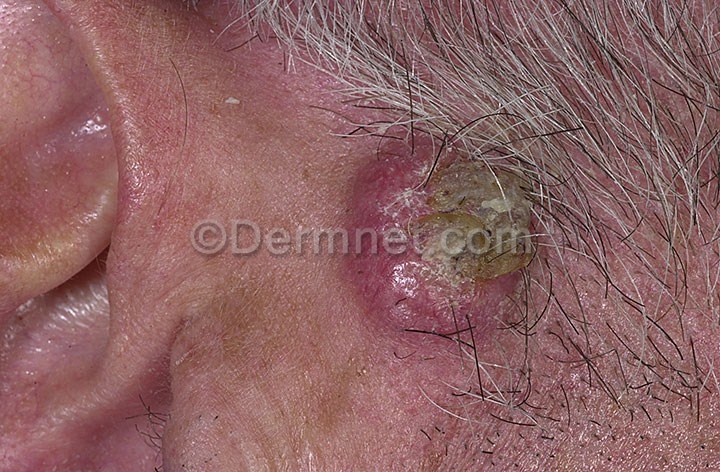
Disease: Seborrheic Keratoses and other Benign Tumors